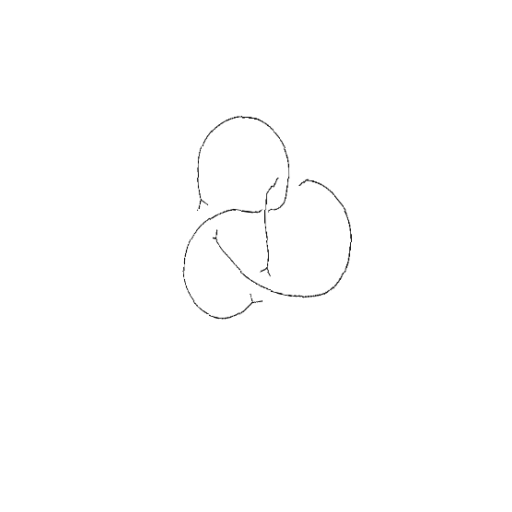
Crossing number: 4